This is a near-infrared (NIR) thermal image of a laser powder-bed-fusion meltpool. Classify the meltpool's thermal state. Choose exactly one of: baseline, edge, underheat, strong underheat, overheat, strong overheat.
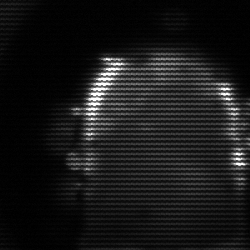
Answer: baseline